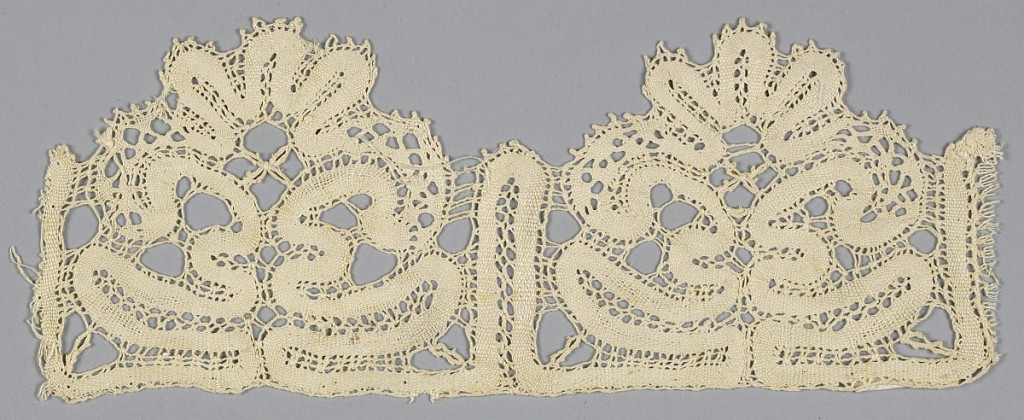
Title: Fragment
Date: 17th century
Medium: linen Technique: bobbin lace, continuous tape with bars added
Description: Fragment with a scrolling tape pattern of pendant leaves.